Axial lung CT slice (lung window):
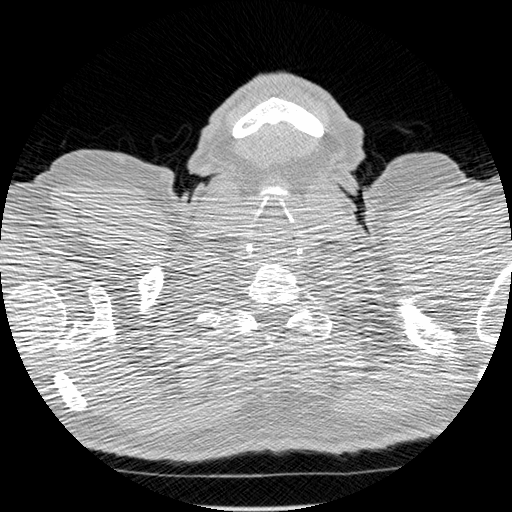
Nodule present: no